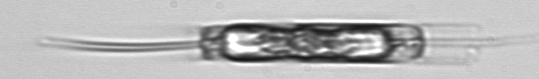
Label: Ditylum_brightwellii